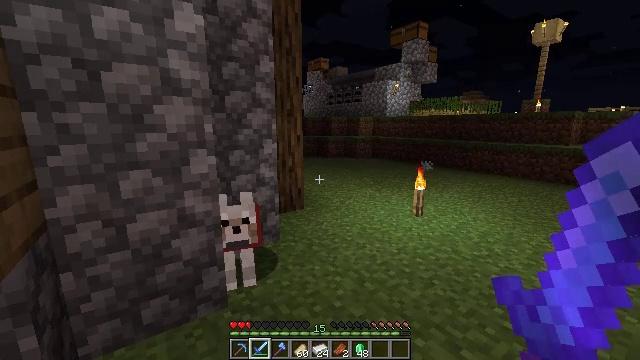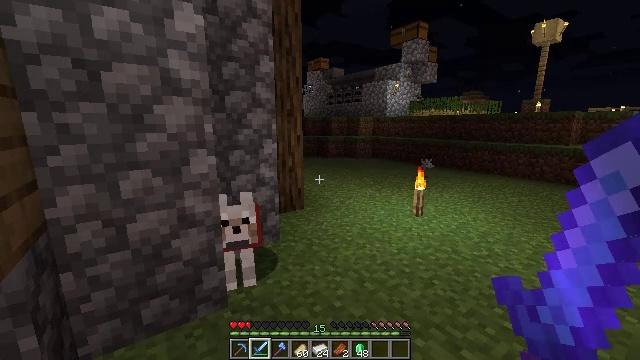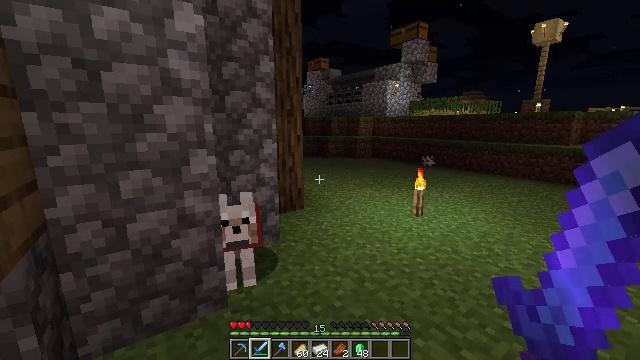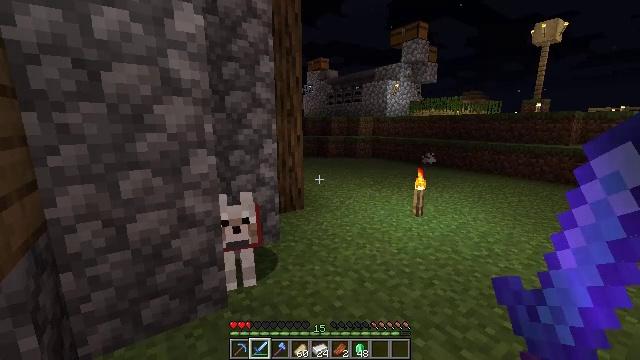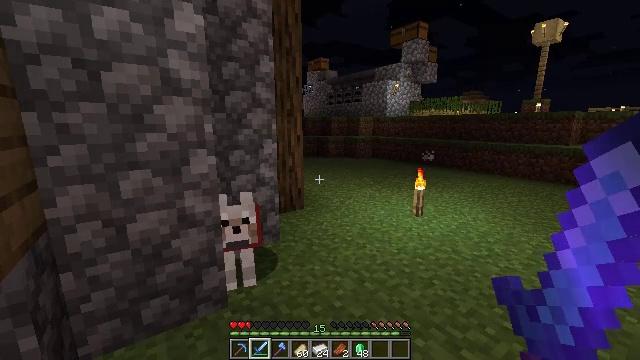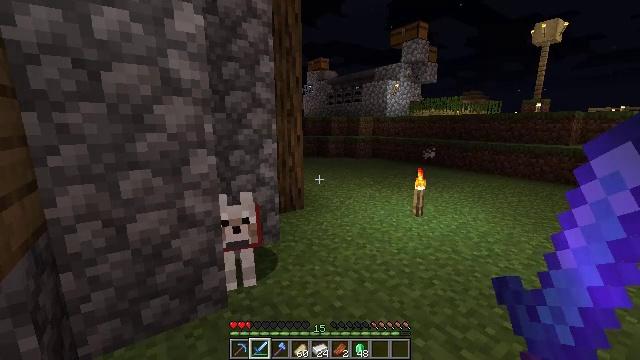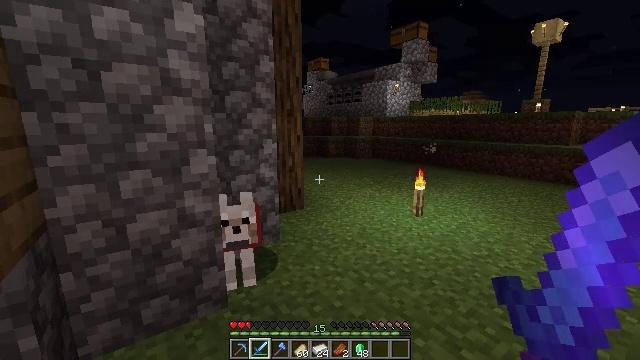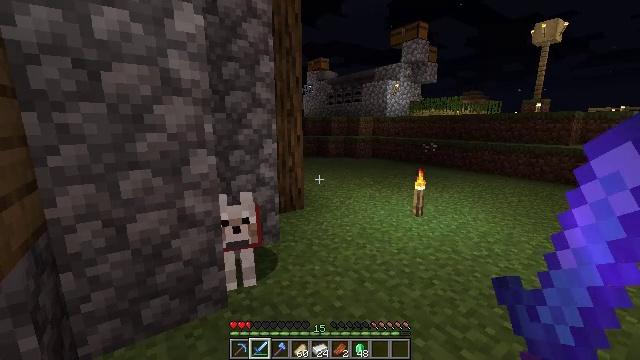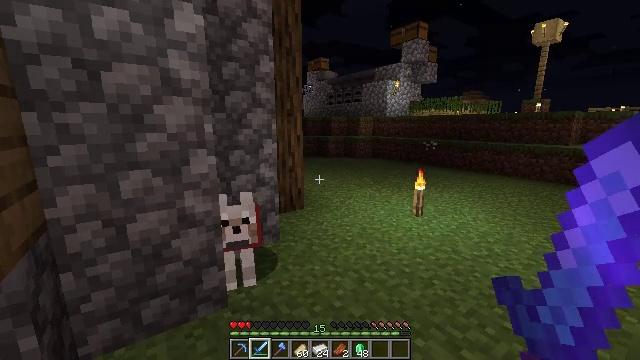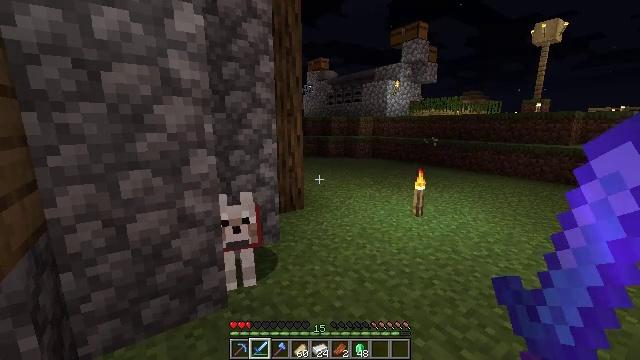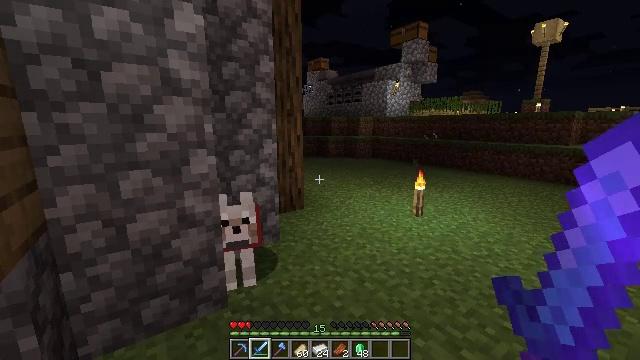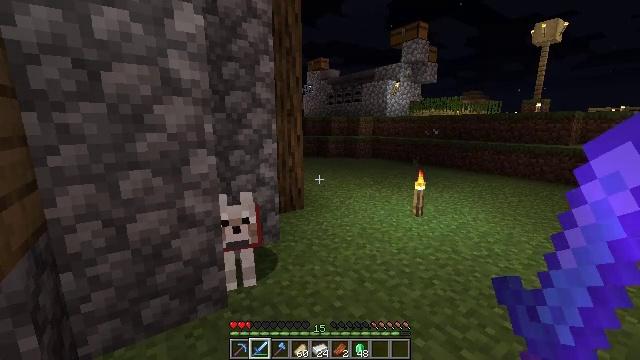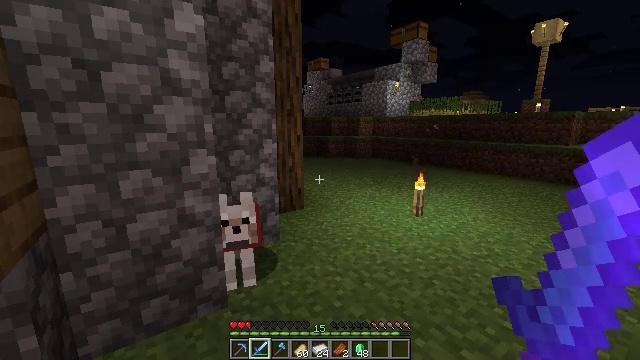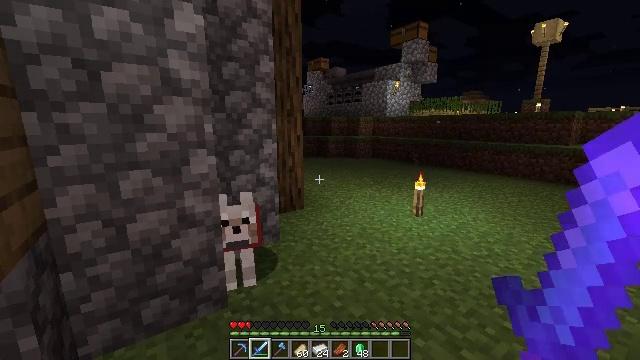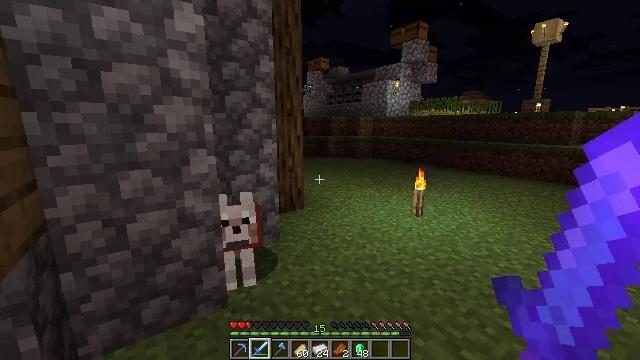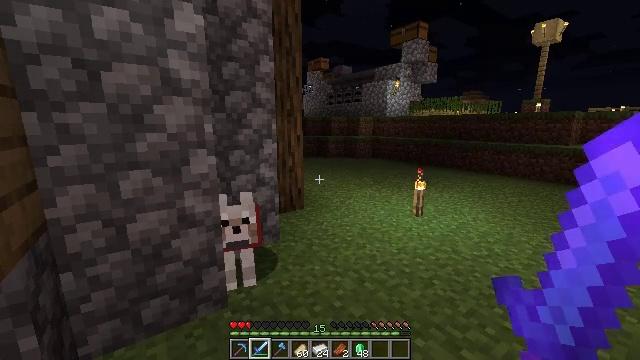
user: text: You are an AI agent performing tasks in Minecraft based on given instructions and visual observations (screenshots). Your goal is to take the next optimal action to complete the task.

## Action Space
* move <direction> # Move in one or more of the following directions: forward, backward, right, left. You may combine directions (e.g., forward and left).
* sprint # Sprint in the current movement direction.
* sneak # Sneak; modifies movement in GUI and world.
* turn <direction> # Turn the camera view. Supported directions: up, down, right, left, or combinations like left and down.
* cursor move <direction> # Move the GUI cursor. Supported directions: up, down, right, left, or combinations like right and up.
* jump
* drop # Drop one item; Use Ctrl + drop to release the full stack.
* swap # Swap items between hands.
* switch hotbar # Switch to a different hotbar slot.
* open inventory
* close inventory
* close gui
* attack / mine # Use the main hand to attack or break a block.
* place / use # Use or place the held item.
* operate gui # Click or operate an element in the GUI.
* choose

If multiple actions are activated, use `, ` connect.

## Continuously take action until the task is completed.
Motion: motion action
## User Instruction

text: Attack the oak planks to recycle it.
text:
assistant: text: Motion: no_op
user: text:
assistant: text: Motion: no_op
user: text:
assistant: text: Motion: no_op
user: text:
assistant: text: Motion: no_op
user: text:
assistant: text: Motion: no_op
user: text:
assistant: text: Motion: no_op
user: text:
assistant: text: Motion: no_op
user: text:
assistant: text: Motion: no_op
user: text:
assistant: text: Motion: no_op
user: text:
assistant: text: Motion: no_op
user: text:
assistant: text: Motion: no_op
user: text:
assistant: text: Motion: no_op
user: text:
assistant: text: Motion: no_op
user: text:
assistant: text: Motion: no_op
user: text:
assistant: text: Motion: no_op
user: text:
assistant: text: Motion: no_op
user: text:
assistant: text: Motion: turn left and down
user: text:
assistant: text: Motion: turn left
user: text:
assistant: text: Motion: turn left
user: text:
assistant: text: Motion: turn left and up
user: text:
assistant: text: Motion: turn left and up
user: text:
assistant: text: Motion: turn left
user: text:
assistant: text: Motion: move left
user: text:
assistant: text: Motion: move left
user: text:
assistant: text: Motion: move left
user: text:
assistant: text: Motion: move left
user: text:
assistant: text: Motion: turn right
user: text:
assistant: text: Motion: turn right
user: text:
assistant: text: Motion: turn right
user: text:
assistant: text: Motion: no_op